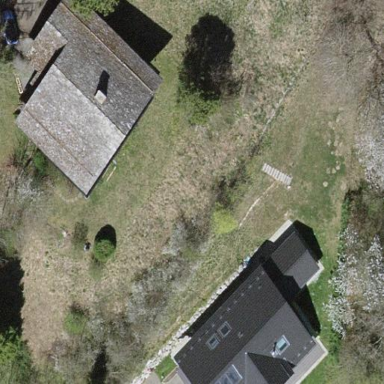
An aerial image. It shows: Detached building.